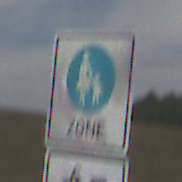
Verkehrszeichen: BeginnFussgaengerzone
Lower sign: EinspurigeFahrzeugeFrei2
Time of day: Midday
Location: Outdoor (Nature)
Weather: PartlyCloudy
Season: NotSpecified
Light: Natural